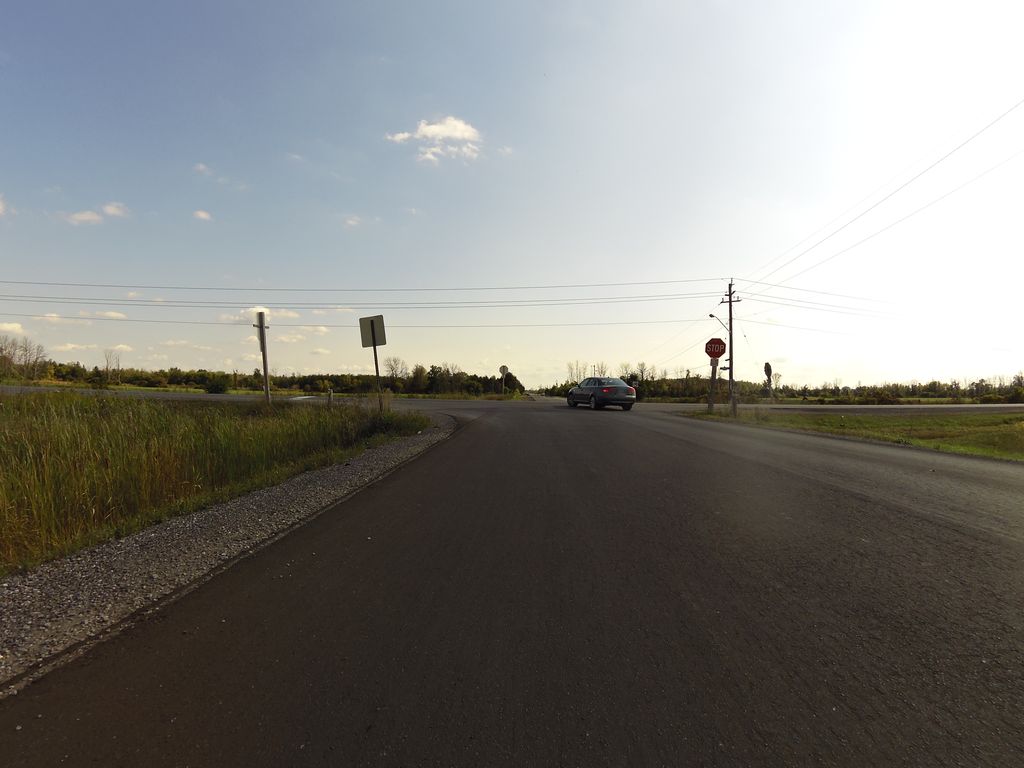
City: ottawa-gatineau